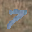
Label: 7